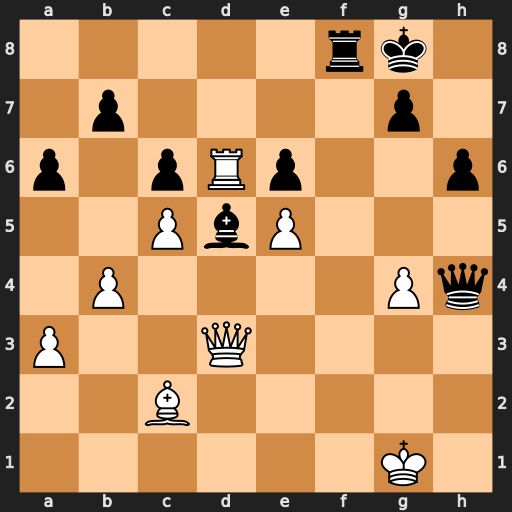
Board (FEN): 5rk1/1p4p1/p1pRp2p/2PbP3/1P4Pq/P2Q4/2B5/6K1
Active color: w
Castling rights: -
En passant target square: -
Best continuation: Qh7+ Kf7 Bg6+ Ke7 Qxg7+ Rf7 Qxf7#